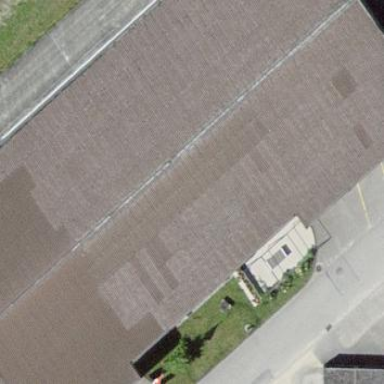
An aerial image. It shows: Building with gabled roof.